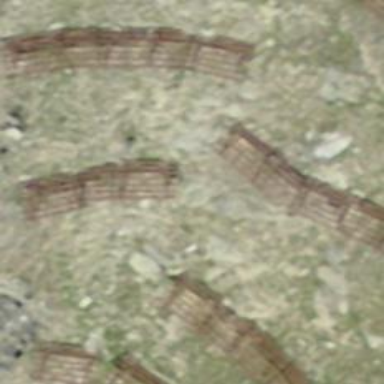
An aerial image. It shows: Snow fence.